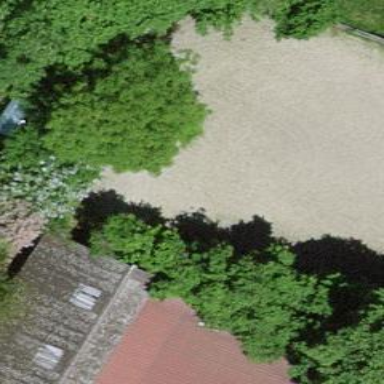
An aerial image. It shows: Barn.